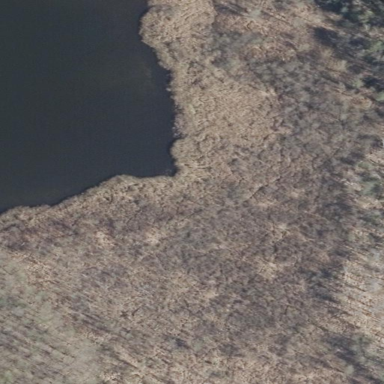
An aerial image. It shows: Marshy wetland area.